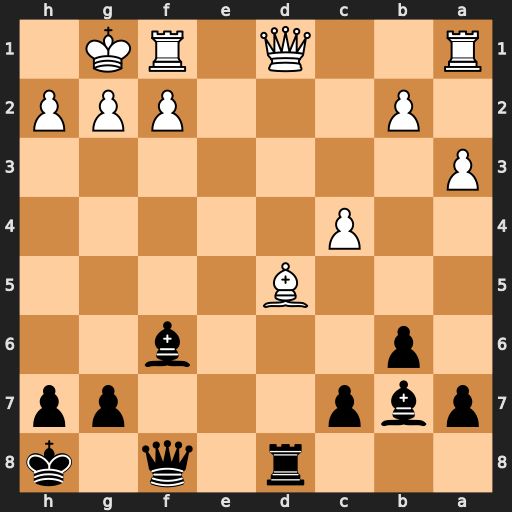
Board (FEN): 3r1q1k/pbp3pp/1p3b2/3B4/2P5/P7/1P3PPP/R2Q1RK1
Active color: b
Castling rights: -
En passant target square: -
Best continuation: c6 Qa4 cxd5